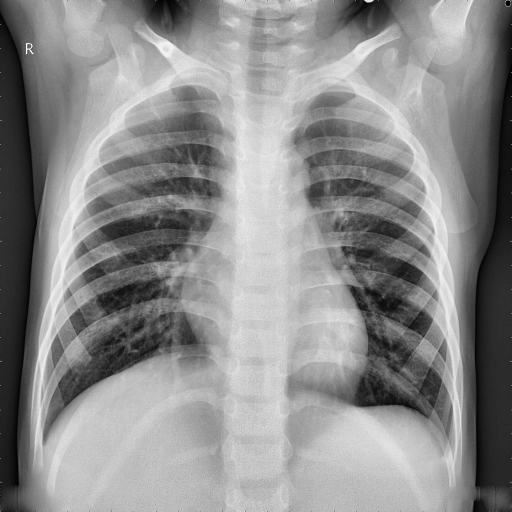
Finding: NORMAL